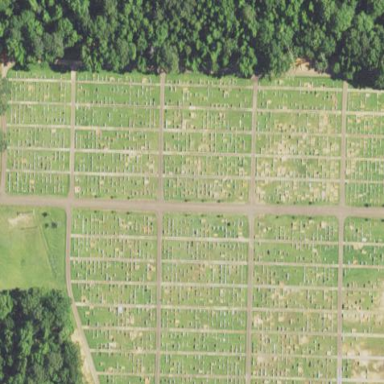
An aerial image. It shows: Cemetery.